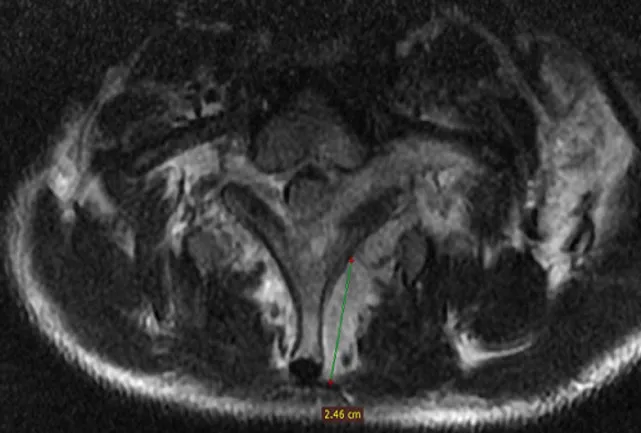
signal abnormality associated with posterior unilamellar periosteal reaction and linear hypo signal T1 of the cortical endo canal of the posterior arch of D1.
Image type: radiology (mri)